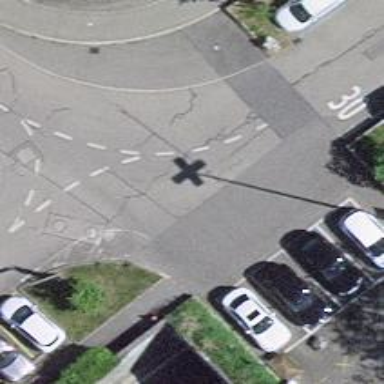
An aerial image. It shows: Street-side parking area with asphalt surface.